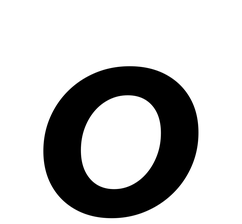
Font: InstrumentSans-Italic_SemiBold_Italic